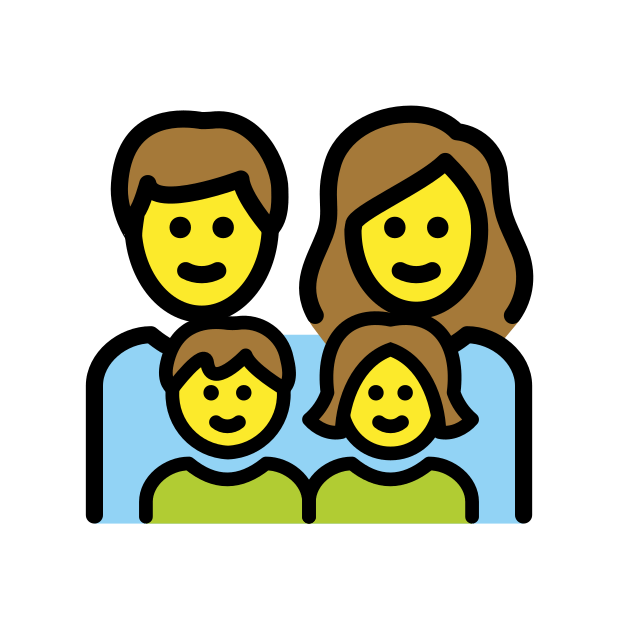
family: man, woman, girl, boy